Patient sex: F
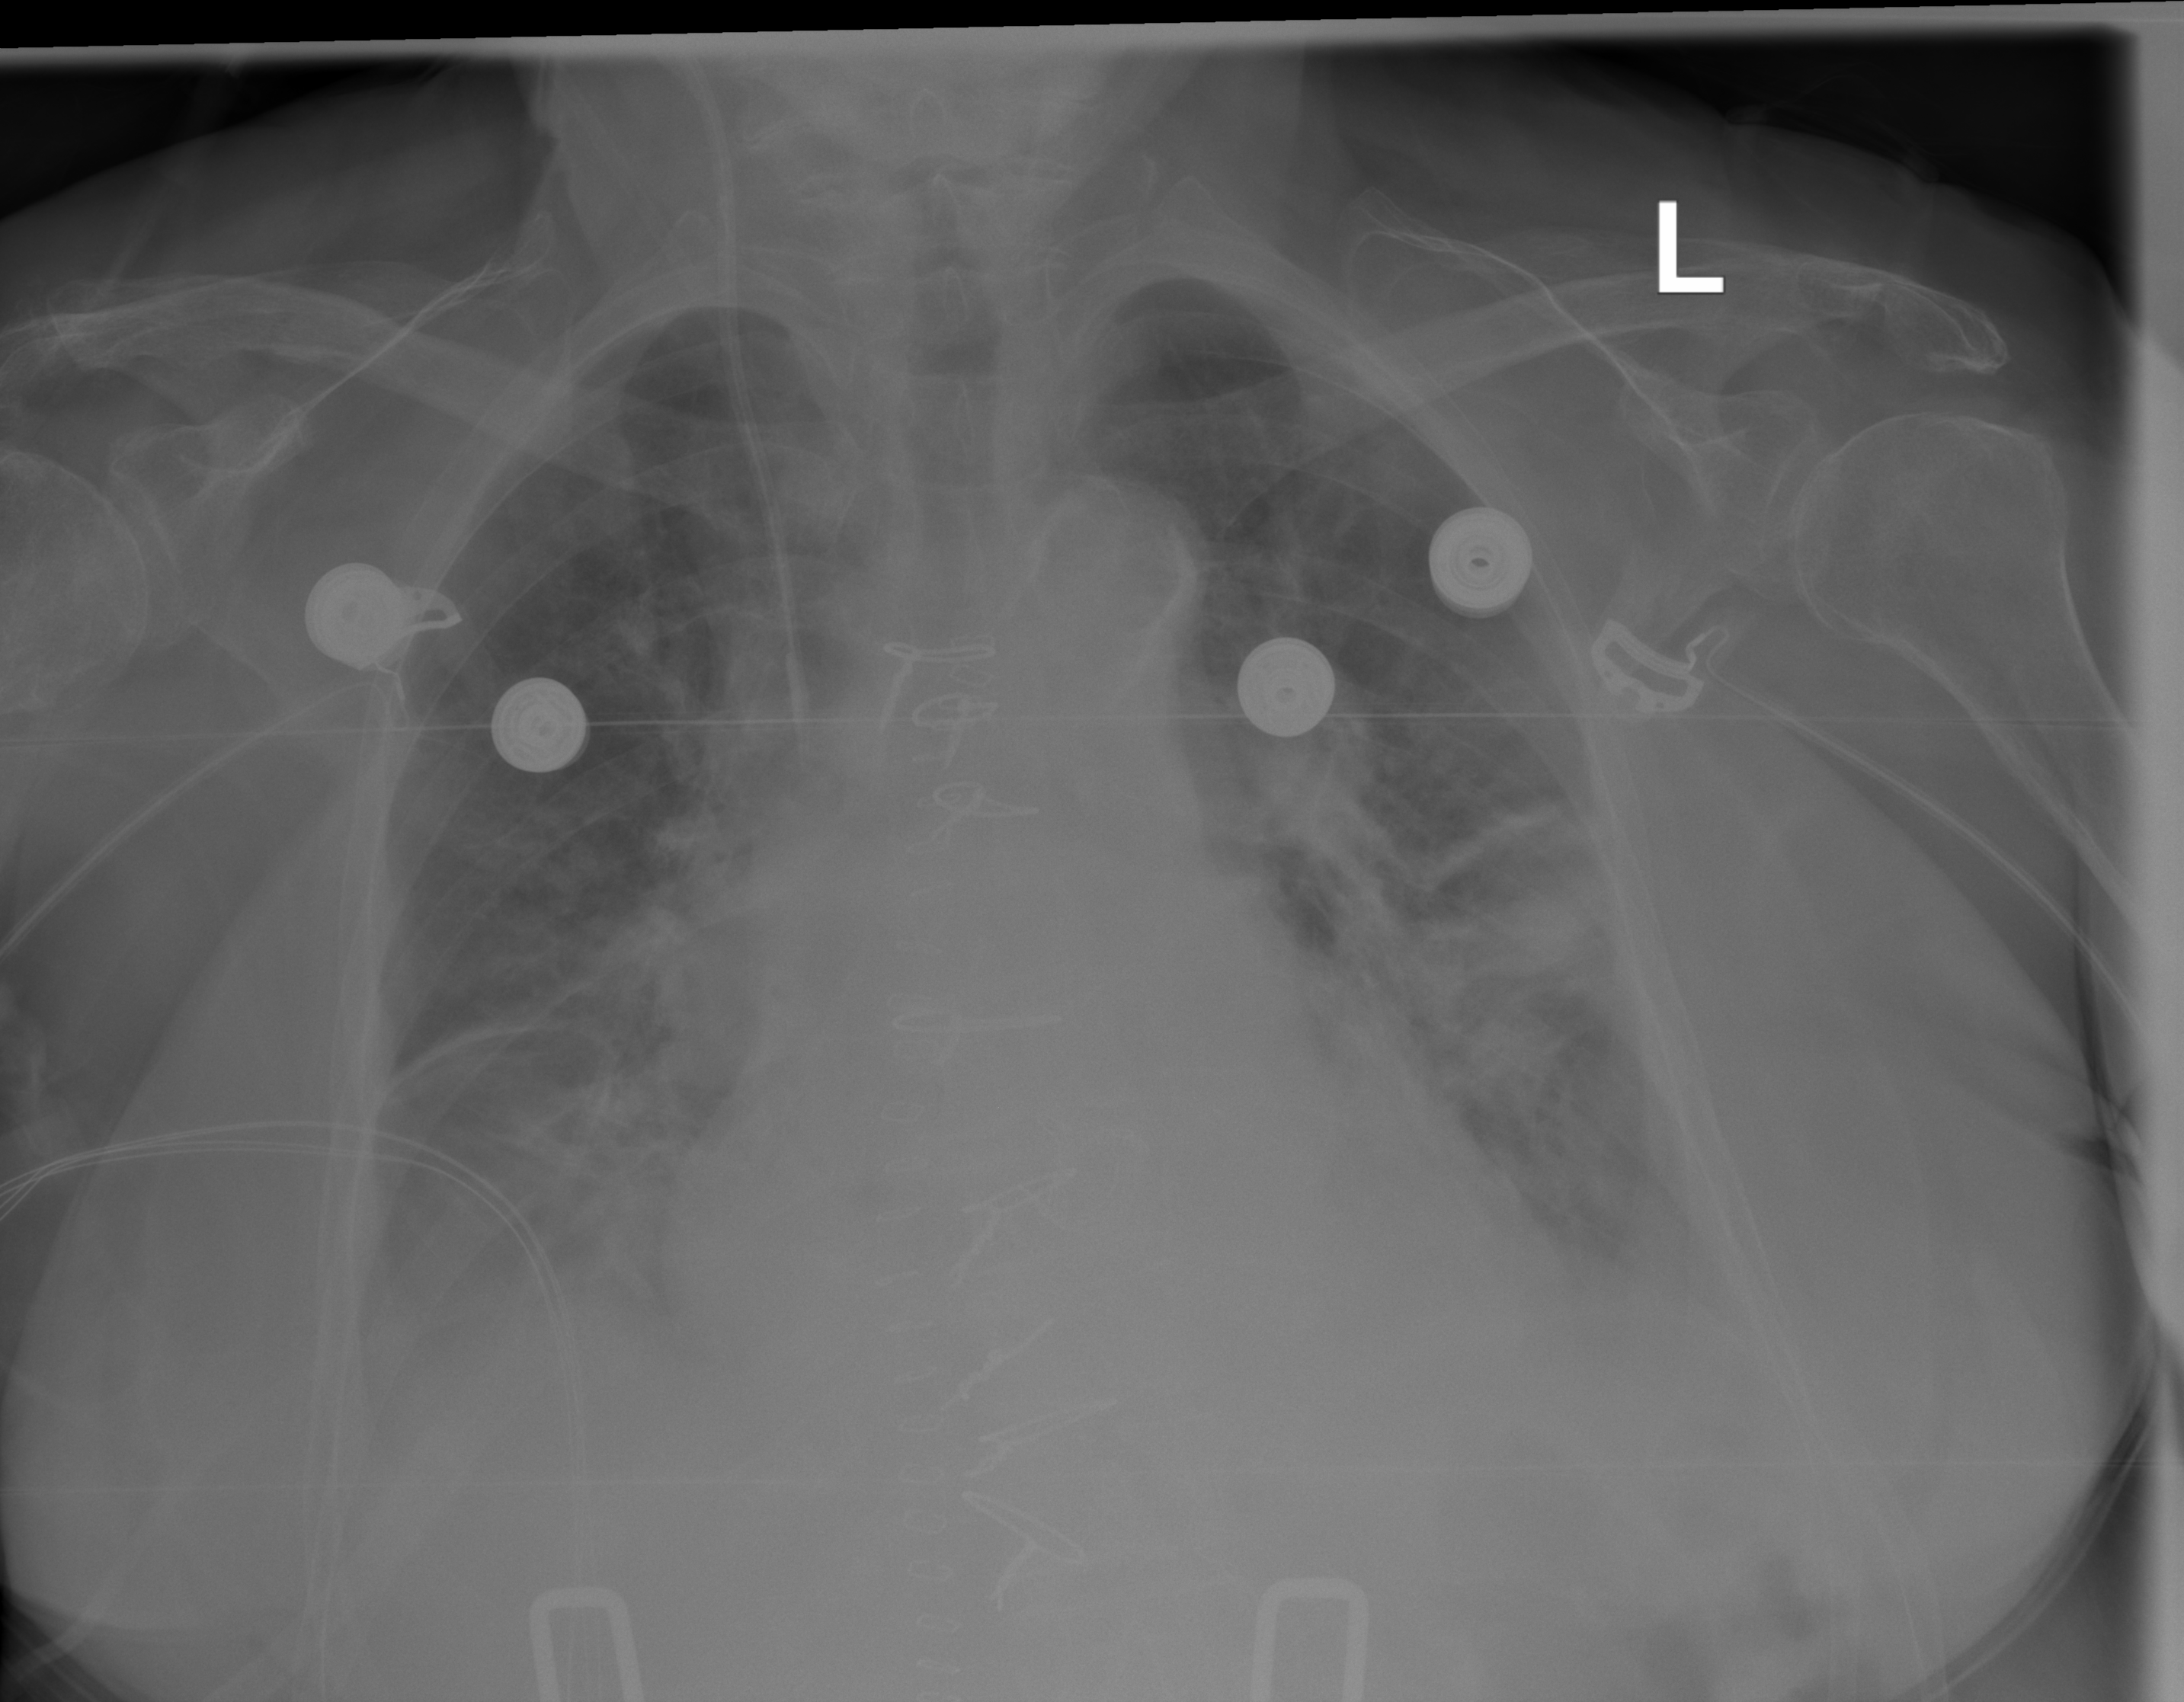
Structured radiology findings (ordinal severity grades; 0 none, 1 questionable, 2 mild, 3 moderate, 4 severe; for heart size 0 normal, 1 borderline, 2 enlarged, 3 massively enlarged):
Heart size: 2
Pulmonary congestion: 0
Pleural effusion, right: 3
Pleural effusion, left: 1
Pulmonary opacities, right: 1
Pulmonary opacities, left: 0
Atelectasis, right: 3
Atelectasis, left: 3